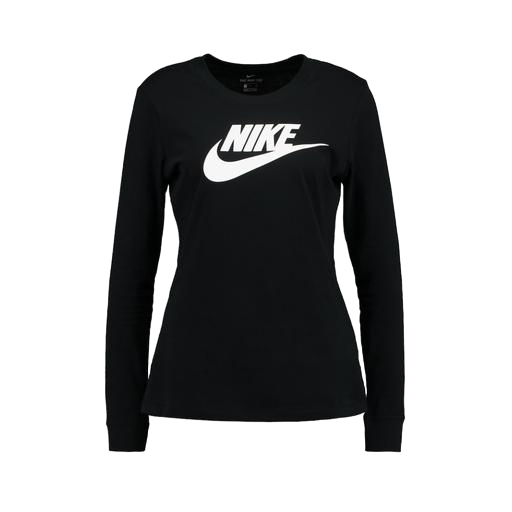
nike shirt, longsleeve t-shirt, long-sleeve top, white background